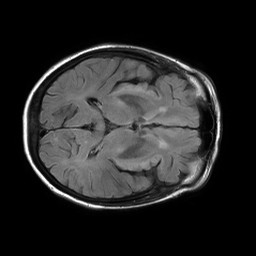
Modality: FLAIR
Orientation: axial
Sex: female
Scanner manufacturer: philips
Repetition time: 11 s
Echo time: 0.125 s